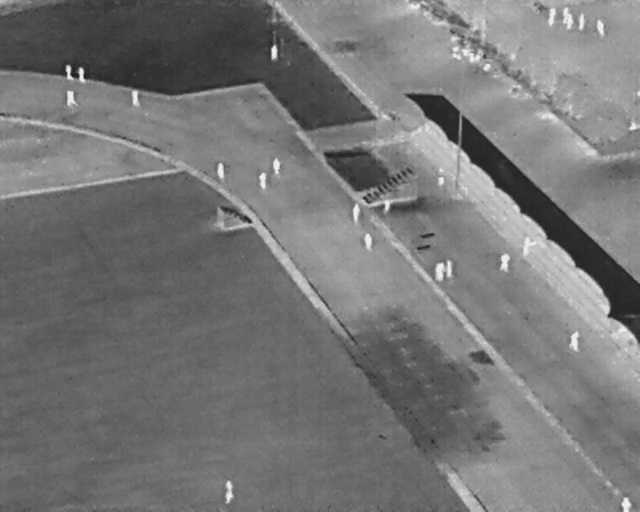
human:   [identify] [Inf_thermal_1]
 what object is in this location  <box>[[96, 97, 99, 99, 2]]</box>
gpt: <ref>1 medium person at the bottom right</ref>

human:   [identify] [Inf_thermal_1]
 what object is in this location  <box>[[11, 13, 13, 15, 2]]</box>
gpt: <ref>1 small person at the top left</ref>

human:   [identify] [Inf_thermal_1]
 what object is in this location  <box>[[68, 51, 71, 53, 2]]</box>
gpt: <ref>1 small person at the right</ref>